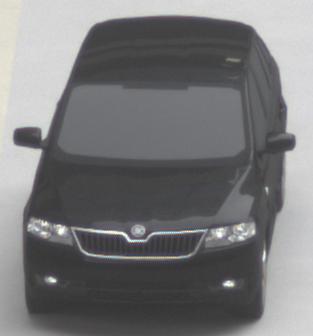
Make: Skoda
Model: Rapid Spaceback 1.2 TSI
Detailed model: Rapid Spaceback
Model produced from: 2013/10
Model produced until: 2015/04
Doors: 5
Color: black
Road condition: dry road
Daytime: midday
Contrast: low contrast